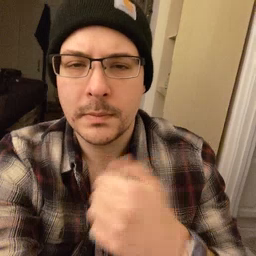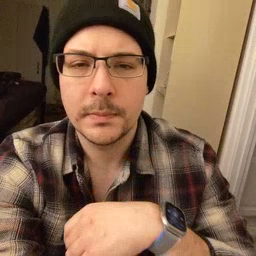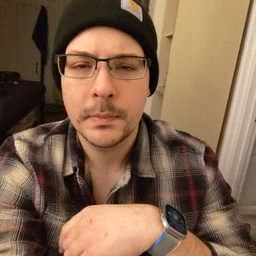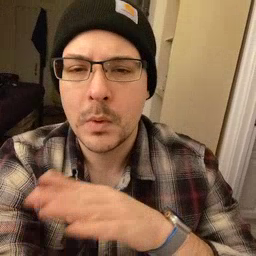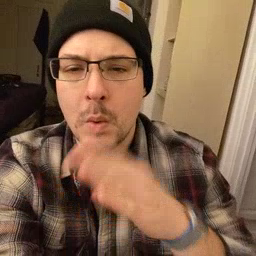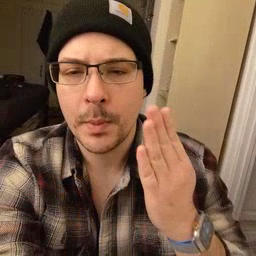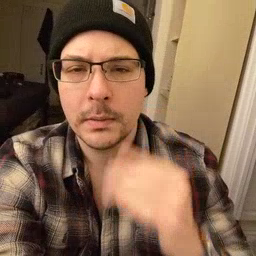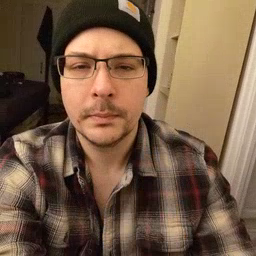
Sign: open